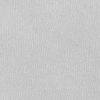
Atmospheric dust classification: dusty